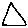
Label: triangle